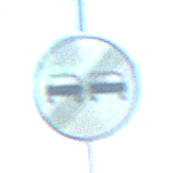
Verkehrszeichen: EndeUeberholverbot
Umgebung: Outdoor, Special
Tageszeit: Midday
Wetter: PartlyCloudy
Licht: Natural
Jahreszeit: NotSpecified
Kontrast: HighContrast